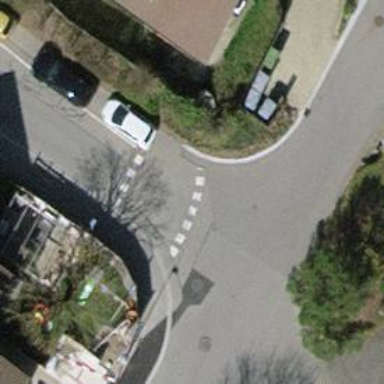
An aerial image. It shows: Traffic calming table.